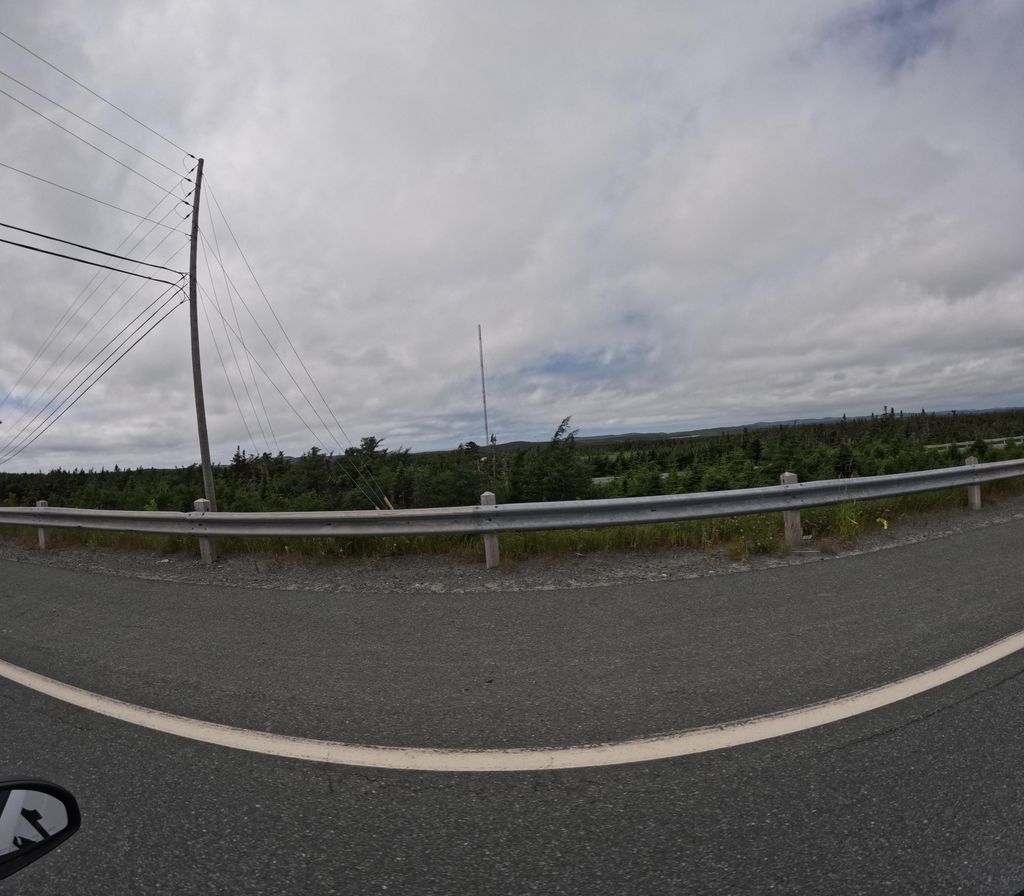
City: st_johns